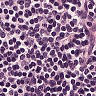
Metastatic tissue present: no